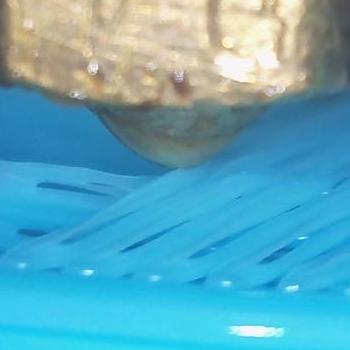
Flow rate: 70%